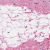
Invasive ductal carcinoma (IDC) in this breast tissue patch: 0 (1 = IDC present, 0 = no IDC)